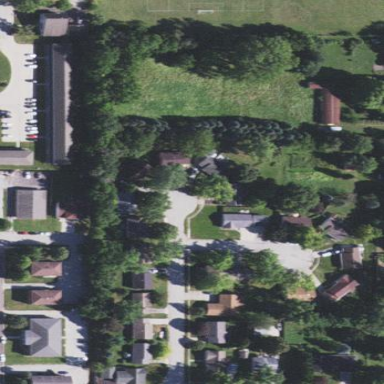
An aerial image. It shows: Single-family residential neighbourhood.